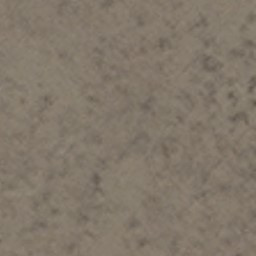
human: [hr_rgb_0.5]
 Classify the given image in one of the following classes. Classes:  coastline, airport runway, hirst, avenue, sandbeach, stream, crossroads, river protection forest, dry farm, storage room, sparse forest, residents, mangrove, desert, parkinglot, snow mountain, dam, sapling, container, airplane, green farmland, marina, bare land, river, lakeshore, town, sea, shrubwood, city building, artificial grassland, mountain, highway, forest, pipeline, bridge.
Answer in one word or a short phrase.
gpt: bare land